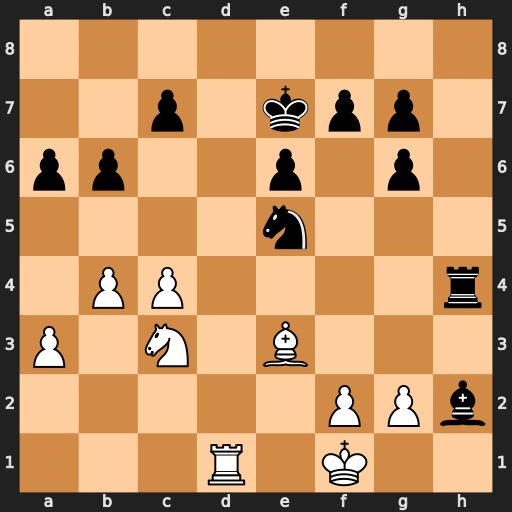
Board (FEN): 8/2p1kpp1/pp2p1p1/4n3/1PP4r/P1N1B3/5PPb/3R1K2
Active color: w
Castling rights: -
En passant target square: -
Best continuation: Bg5+ f6 Bxh4